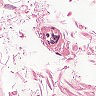
Metastatic tissue present: no